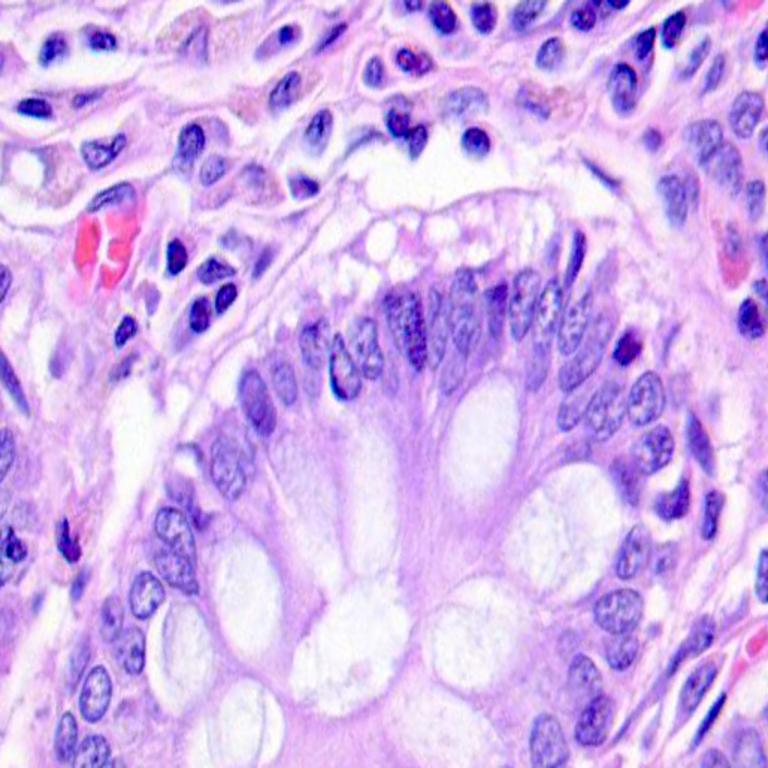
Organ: colon
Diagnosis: benign